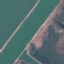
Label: River